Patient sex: F
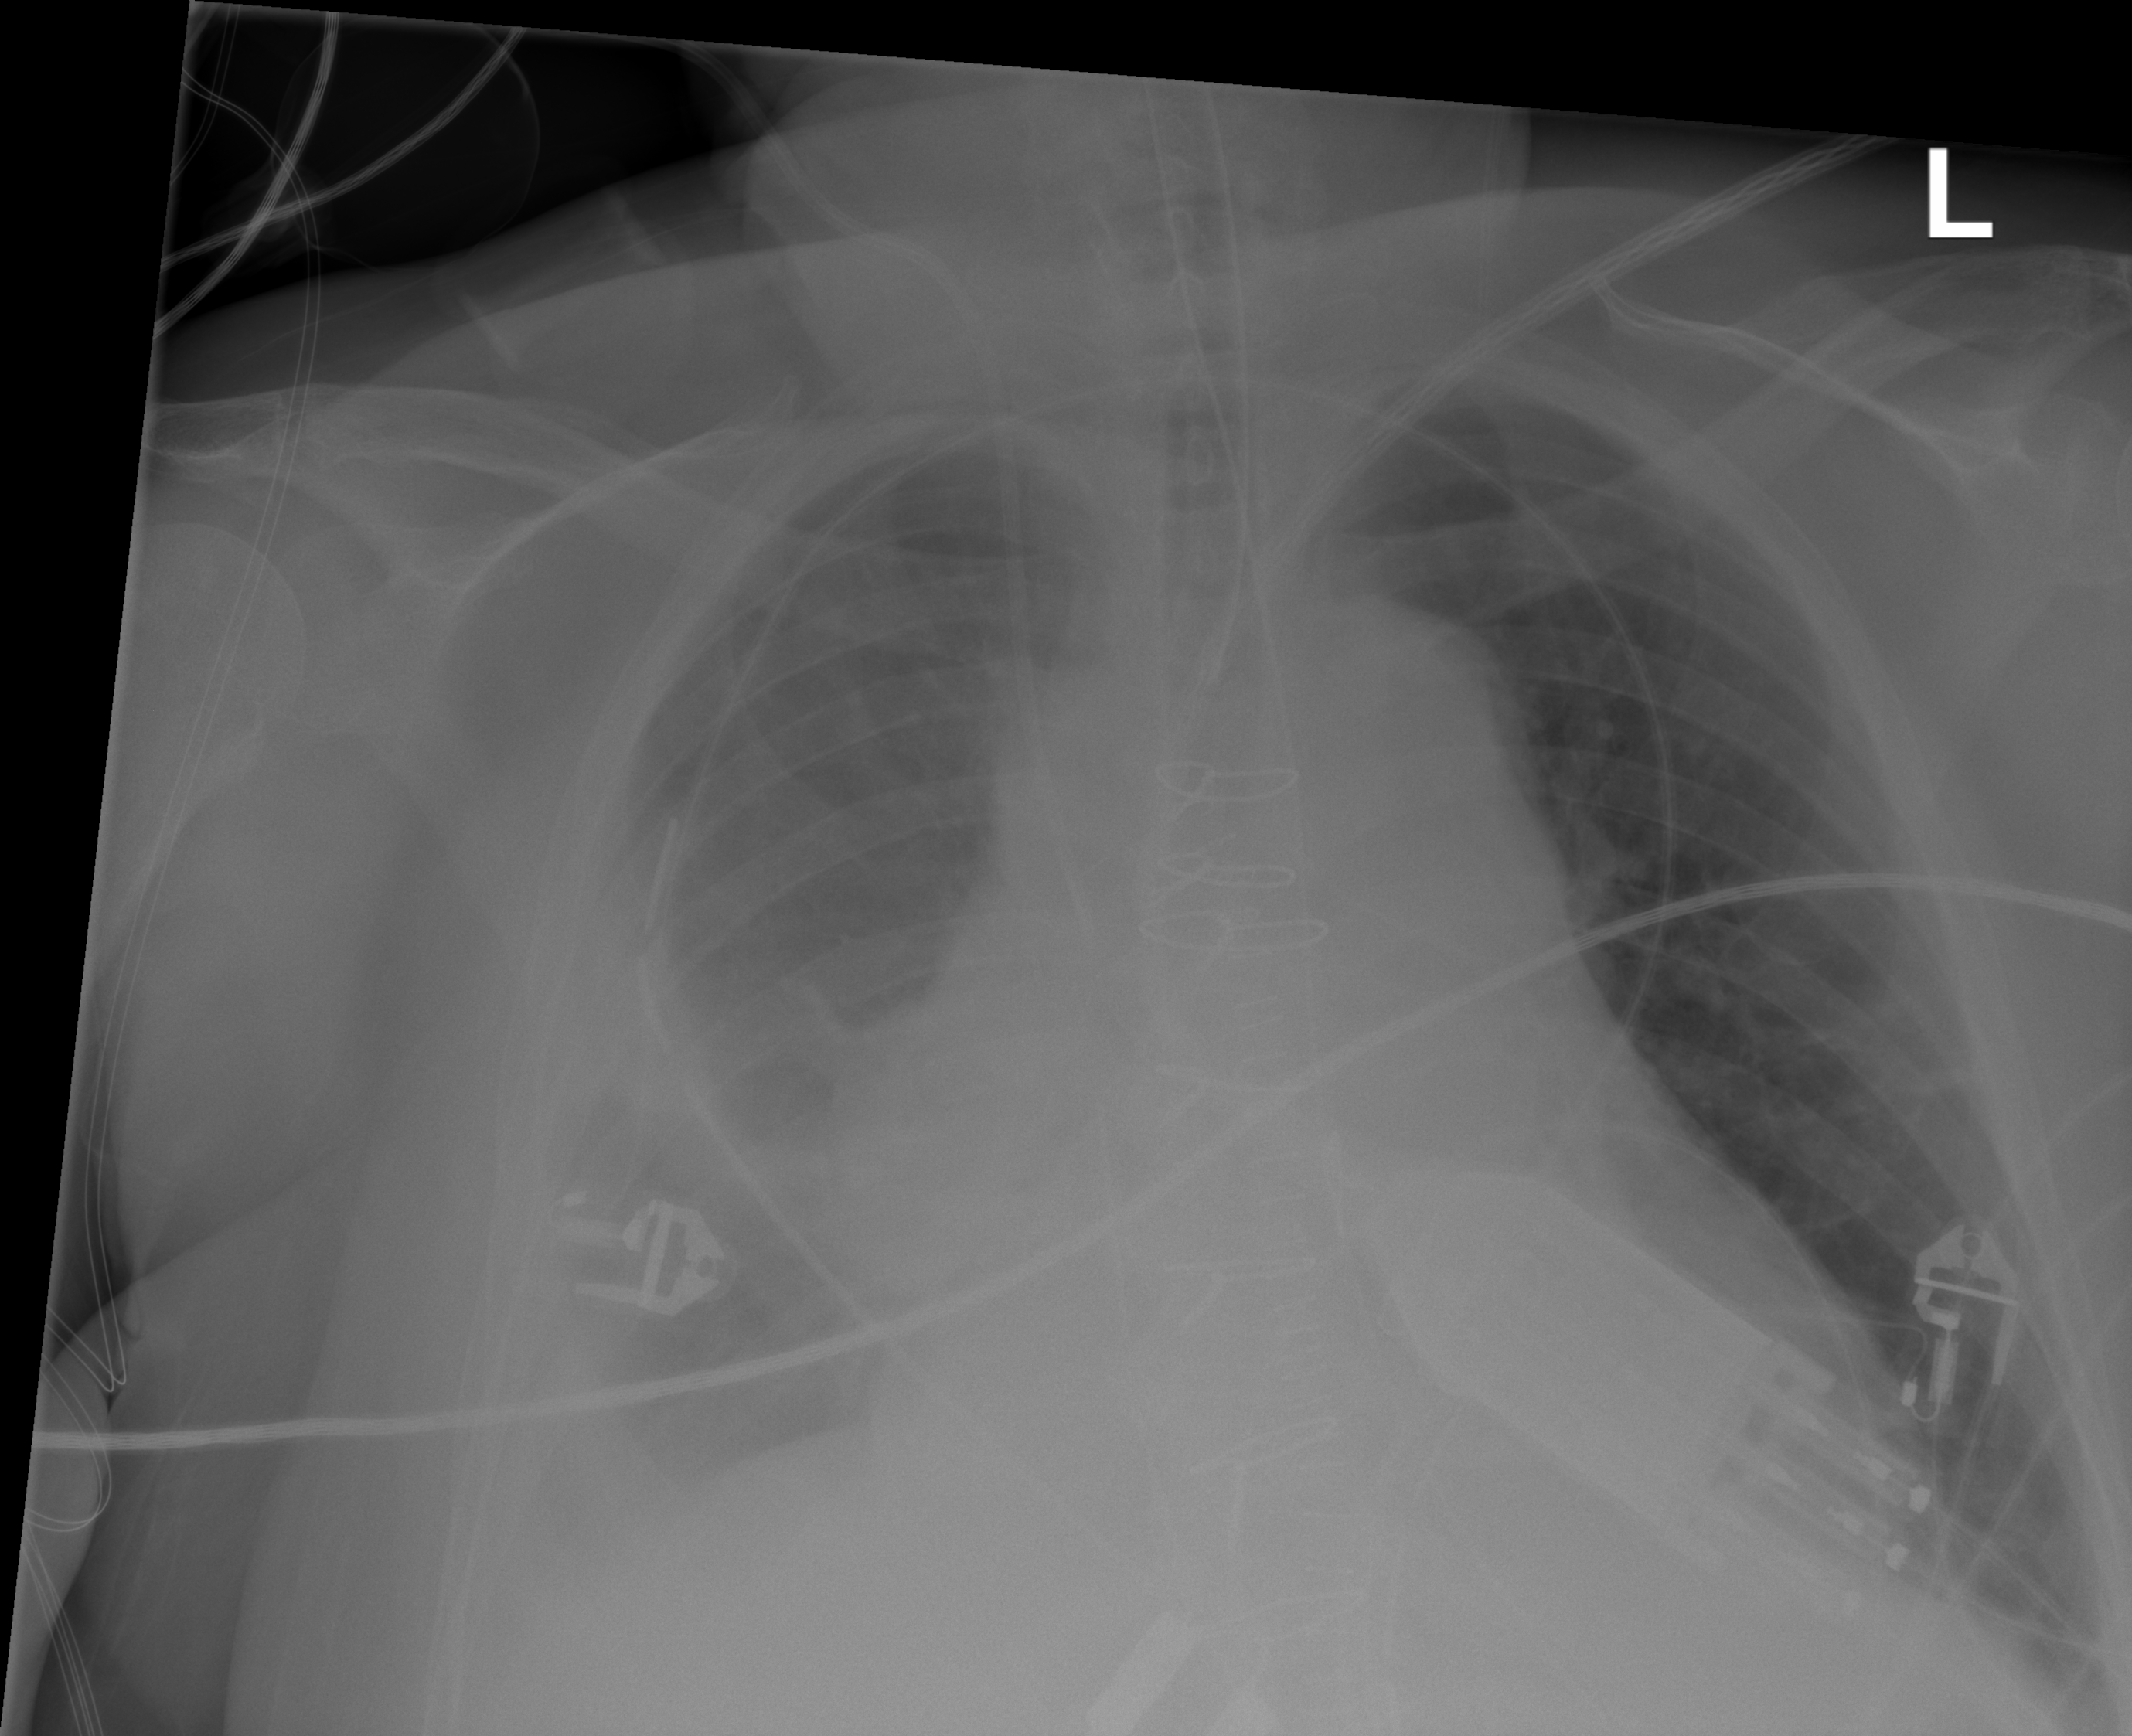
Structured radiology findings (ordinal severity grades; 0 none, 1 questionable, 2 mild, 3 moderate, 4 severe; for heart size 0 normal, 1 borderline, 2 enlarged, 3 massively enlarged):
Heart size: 1
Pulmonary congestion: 0
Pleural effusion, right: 3
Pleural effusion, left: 0
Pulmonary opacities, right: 1
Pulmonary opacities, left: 0
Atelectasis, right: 0
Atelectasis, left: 1